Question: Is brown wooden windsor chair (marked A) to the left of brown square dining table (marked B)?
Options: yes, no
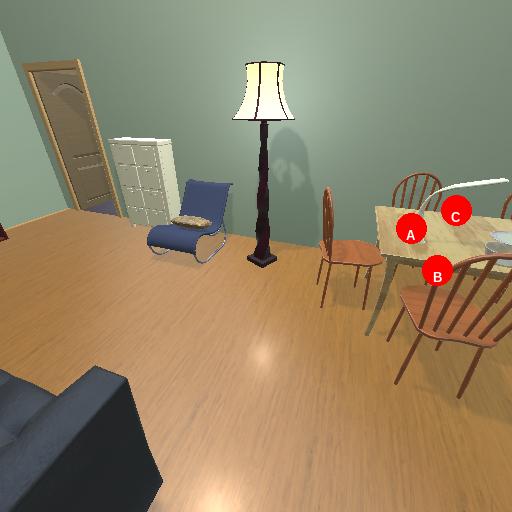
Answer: yes